Interaction volume radius: 5 \u00c5
Interaction volume height: 20 \u00c5
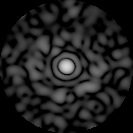
Disorder parameter: 0.8768